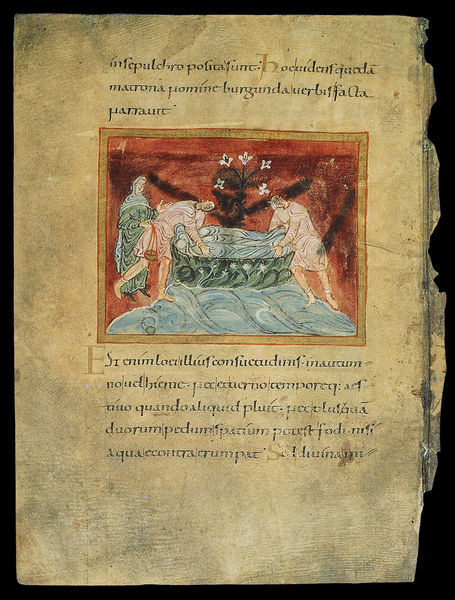
Titel: Kiliansvita
Institution: Hannover, Niedersäschische Landesbibliothek
Schlagwörter: blau, wasser, menschen, blume, frau, männer, rot, rahmen, blatt, boot, schrift, ramen, buch, vergoldet, text, leichen, tote, lilie, umrahmt, latein, buchmalerei, perikope